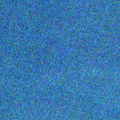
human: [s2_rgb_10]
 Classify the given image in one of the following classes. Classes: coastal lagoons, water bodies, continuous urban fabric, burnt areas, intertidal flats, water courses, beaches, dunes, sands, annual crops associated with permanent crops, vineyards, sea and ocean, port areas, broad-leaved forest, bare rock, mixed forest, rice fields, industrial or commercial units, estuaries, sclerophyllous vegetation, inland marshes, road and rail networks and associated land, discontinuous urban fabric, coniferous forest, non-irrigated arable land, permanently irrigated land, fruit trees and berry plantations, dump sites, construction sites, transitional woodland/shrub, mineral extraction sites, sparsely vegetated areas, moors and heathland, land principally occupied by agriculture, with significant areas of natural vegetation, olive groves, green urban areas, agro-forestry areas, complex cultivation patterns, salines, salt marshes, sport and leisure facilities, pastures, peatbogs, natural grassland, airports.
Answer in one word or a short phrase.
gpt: sea and ocean